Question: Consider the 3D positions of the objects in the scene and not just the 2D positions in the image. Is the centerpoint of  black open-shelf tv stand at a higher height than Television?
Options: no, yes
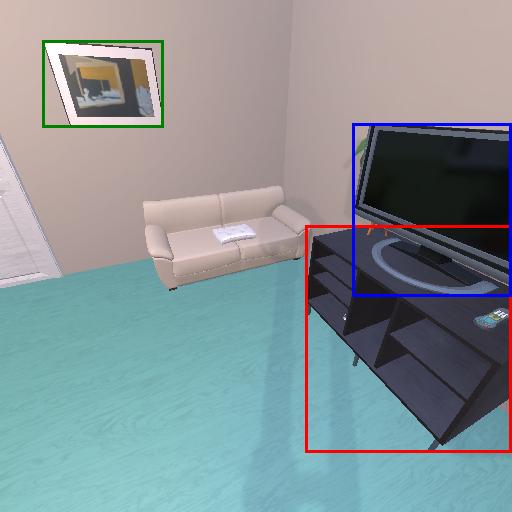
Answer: no